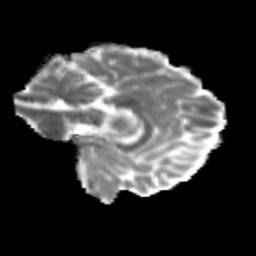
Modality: MD
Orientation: sagittal
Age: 28
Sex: female
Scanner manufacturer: siemens
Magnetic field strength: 3 T
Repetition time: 3.5 s
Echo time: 0.125 s